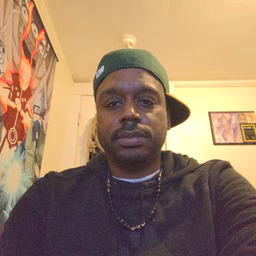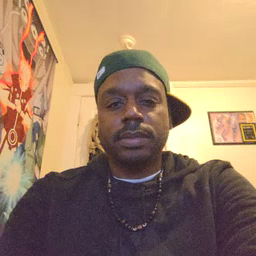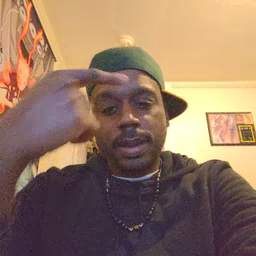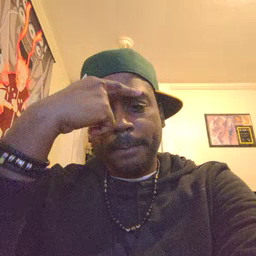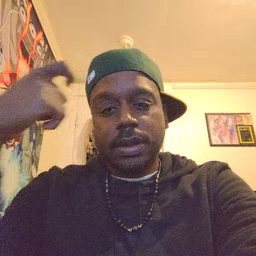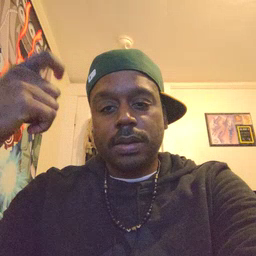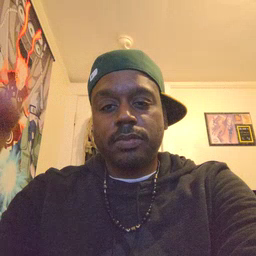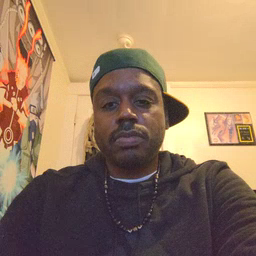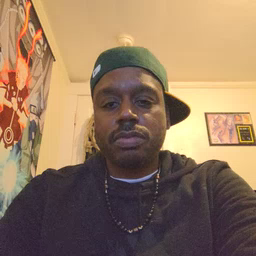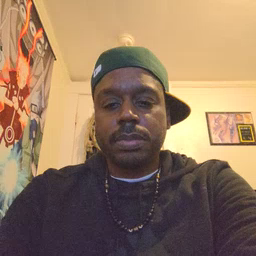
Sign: because